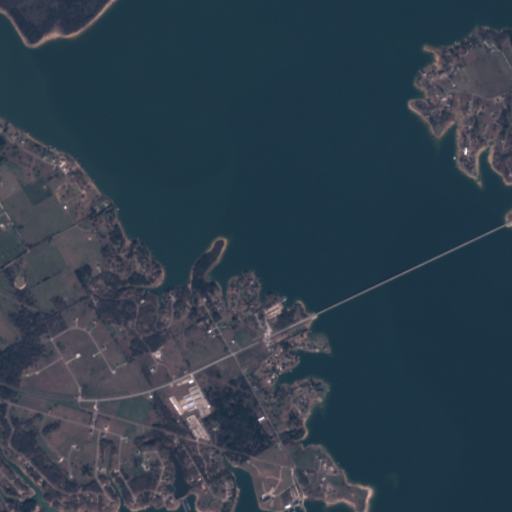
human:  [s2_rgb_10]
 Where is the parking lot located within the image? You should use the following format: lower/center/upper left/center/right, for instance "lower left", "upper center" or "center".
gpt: The parking lot is located in the lower left of the image.
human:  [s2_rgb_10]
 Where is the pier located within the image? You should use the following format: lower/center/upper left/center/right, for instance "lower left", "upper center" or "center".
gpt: The pier is located in the lower left of the image.
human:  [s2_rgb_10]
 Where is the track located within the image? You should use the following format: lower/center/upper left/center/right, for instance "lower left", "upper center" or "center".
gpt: There is no track in the image.